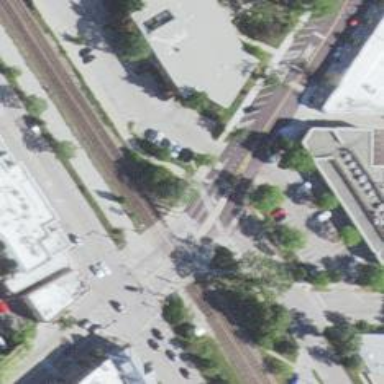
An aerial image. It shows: Uncontrolled footway crossing with zebra markings.